【题型】选择题　【知识点】平面几何　【难度】medium
宽与长的比是$\dfrac{\sqrt{5}-1}{2}$的矩形叫做黄金矩形，黄金矩形给我们以协调、匀称的美感．如图，把黄金矩形$ABCD$沿对角线$AC$翻折，点$B$落在点$B'$处，$AB'$交$CD$于点$E$，则$\cos\angle DAE$的值为（ ）

\noindent A. $\dfrac{\sqrt{5}}{5}$ \hspace{2em} B. $\dfrac{1}{2}$ \hspace{2em} C. $\dfrac{3}{5}$ \hspace{2em} D. $\dfrac{2\sqrt{5}}{5}$
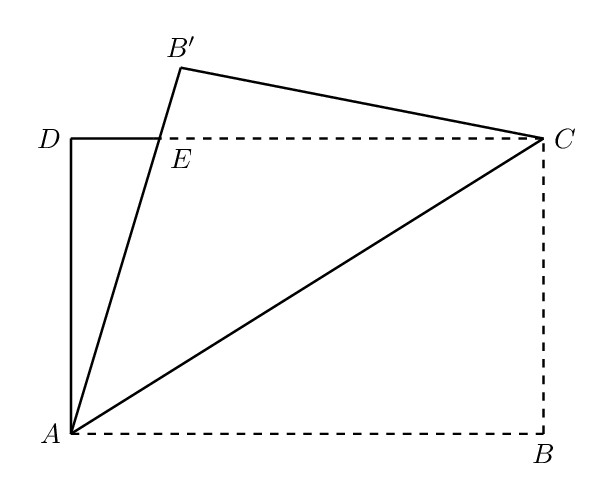
【解答】
\noindent \textbf{【答案】}D

\vspace{1em}
\noindent \textbf{【分析】}本题考查黄金分割、矩形的性质及翻折变换，设$AD=BC=(\sqrt{5}-1)a$，$AB=CD=2a$，再根据翻折的性质及等角对等边得出$AE=EC$，最后利用勾股定理表示出$DE$及$AE$即可．

\vspace{1em}
\noindent \textbf{【详解】}解：由题知，
令$AD=BC=(\sqrt{5}-1)a$，$AB=CD=2a$，
由翻折可知，$\angle EAC=\angle BAC$，
$\because$四边形$ABCD$是矩形，
\[
\therefore AB\parallel CD,
\]
\[
\therefore \angle DCA=\angle BAC,
\]
\[
\therefore \angle DCA=\angle EAC,
\]
\[
\therefore AE=EC,
\]
令$DE=x$，则$AE=EC=2a-x$，
在$\text{Rt}\triangle ADE$中，$AD^2+DE^2=AE^2$，
\[
\left[(\sqrt{5}-1)a\right]^2+x^2=(2a-x)^2,
\]
解得$x=\dfrac{\sqrt{5}-1}{2}a$，
\[
\therefore AE=2a-\dfrac{\sqrt{5}-1}{2}a=\dfrac{5-\sqrt{5}}{2}a,
\]
在$\text{Rt}\triangle DAE$中，
\[
\cos\angle DAE=\dfrac{AD}{AE}=\dfrac{(\sqrt{5}-1)a}{\dfrac{5-\sqrt{5}}{2}a}=\dfrac{2\sqrt{5}}{5}.
\]
故选：D．